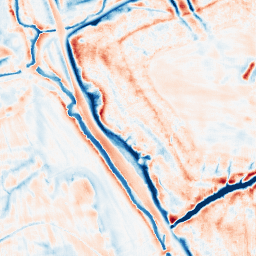
Category: edge_preserving
Decomposition family: bilateral
Decomposition parameters: d: 21
sigma_color: 100
sigma_space: 50
Upsampling method: fft_zeropad
Upsampling parameters: scale: 2
Upsampling scale: 2